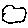
Label: cloud